Field crop: maize
Growth stage: 2
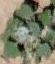
Species: chenopodium